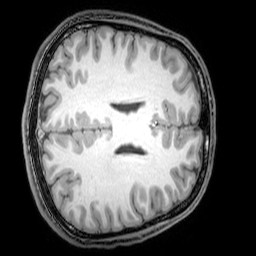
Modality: T1w
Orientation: axial
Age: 21
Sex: male
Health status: healthy
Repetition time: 0.081 s
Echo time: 0.037 s